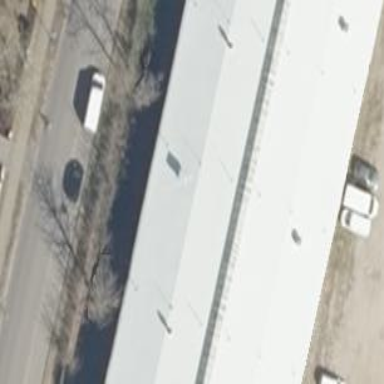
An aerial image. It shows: Industrial building.